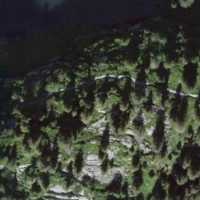
EUNIS habitat code: 32
Species observed at this site:
Rhododendron ferrugineum
Bartsia alpina
Parnassia palustris
Asplenium viride